Question: I have an app with home page showing a Google map with current location.

So according to the sketch in my home page i have a image icon or button type in my first screen and when i click on that icon or button a tile type opens up where there will multiple activities you can go.
Example if you click on 1 then it goes to one activity to do some task and if you click on 2 then it goes to another activity and similarly for 3 ,4 ,5 ,6 and whenever i click on any of the tiles it should go to particular activity.
I tried searching lot how to achieve this task over Google and thought some experts would me help me out with this in here.
And another point is home screen should not change if you click on icon or button in first image. As i mention in image both screen will be home page with map showing current location.
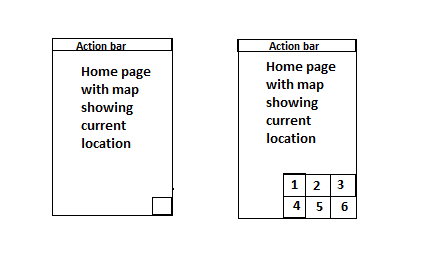
Answer: You can make it yourself. Set a 'RelativeLayout' (in which there are six buttons) in the lower-right corner, and set it's visibility to 'View.GONE', then set another view in the lower-right corner as the button to open the expanded menu. When click on it, set the button to 'View.GONE' and the 'RelativeLayout' 'View.VISIBLE'.
Hope it helps.